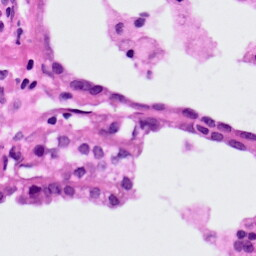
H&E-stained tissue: Lung